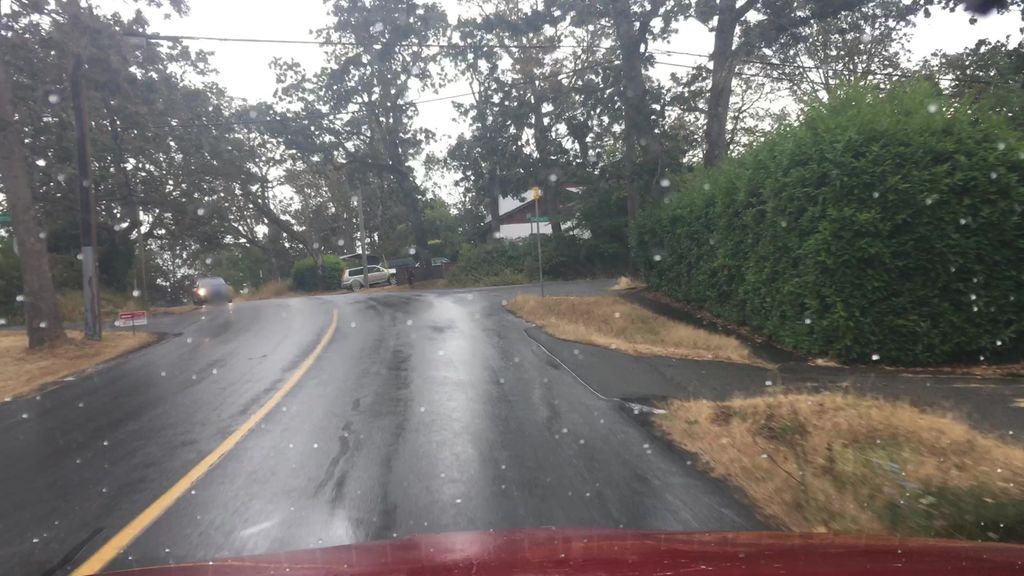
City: victoria